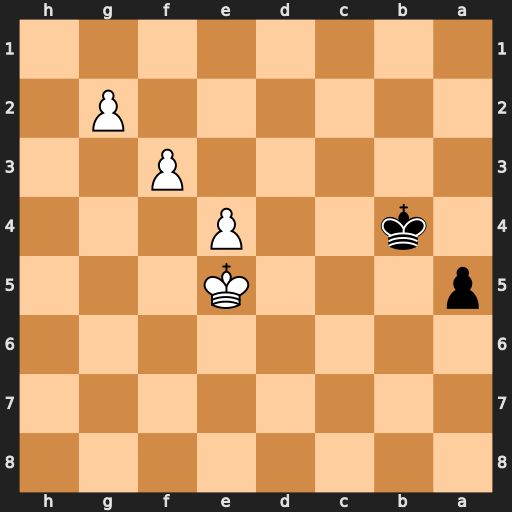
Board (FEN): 8/8/8/p3K3/1k2P3/5P2/6P1/8
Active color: b
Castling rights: -
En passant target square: -
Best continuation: a4 Kd5 a3 e5 a2 e6 a1=Q